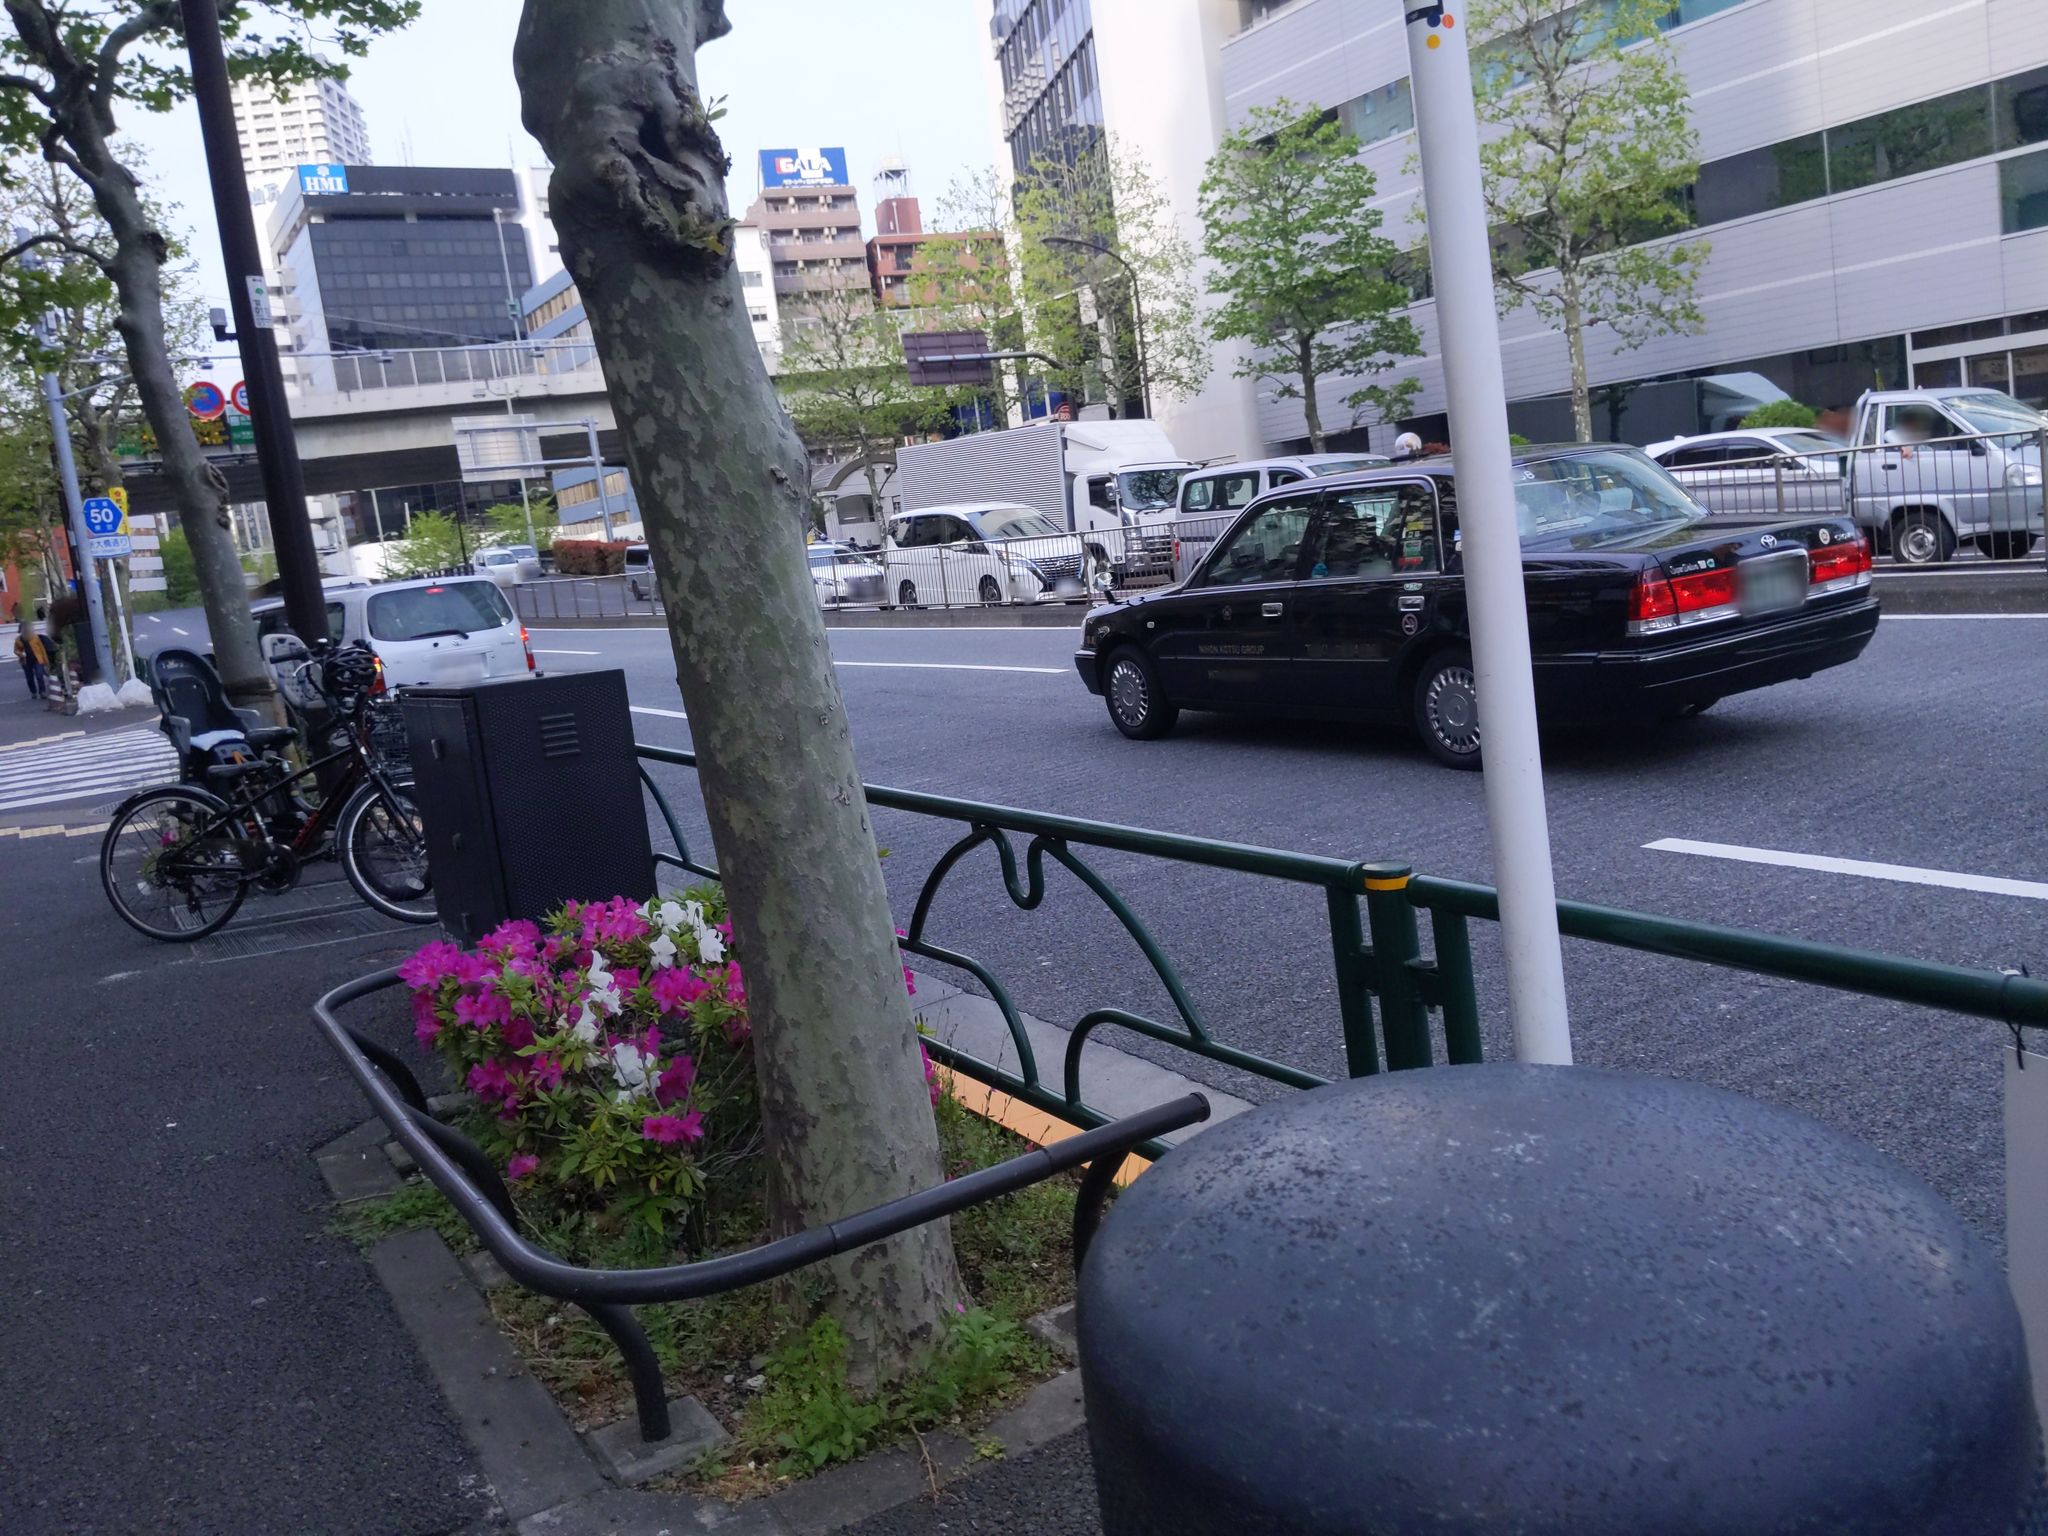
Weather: clear
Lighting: day
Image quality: good
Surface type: walking surface
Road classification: footway
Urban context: urban centre
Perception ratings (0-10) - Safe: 4.32, Lively: 8.28, Beautiful: 2.21, Boring: 1.29, Depressing: 5.07, Wealthy: 7.94